Question: I have followed this tutorial -> <URL>
Now i want to animate these buttons in a smooth way, Anyone can suggest me possible type of animations i can do here.?
If you guys already worked with any libraries which does this kind of animation, please suggest me.
here my view, i want to these english letter, at the time of displaying this subview.
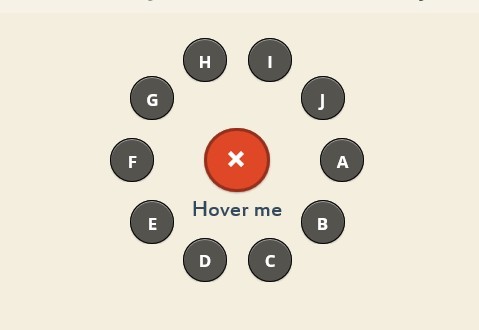
Answer: Following is the library code for the what you want to develop.
1. ALRadial
2. QuadCurveMenu
3. KYCircleMenu
4. ASRadial
5. LIVBubbleMenu-iOS
May this help lot.